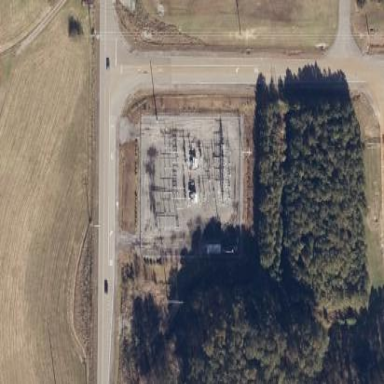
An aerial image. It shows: There is distribution substation enclosed by fence.